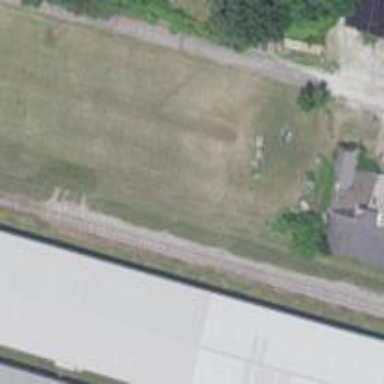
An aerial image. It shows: Disused railway spur.